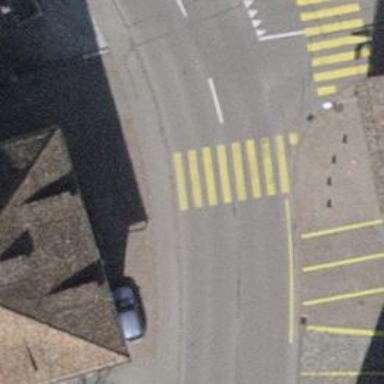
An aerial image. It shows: Marked crossing on the road with clear markings.